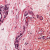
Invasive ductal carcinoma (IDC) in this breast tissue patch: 0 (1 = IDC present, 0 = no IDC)